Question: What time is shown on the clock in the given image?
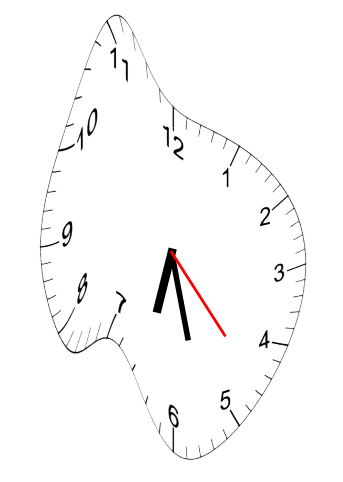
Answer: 06:27:23